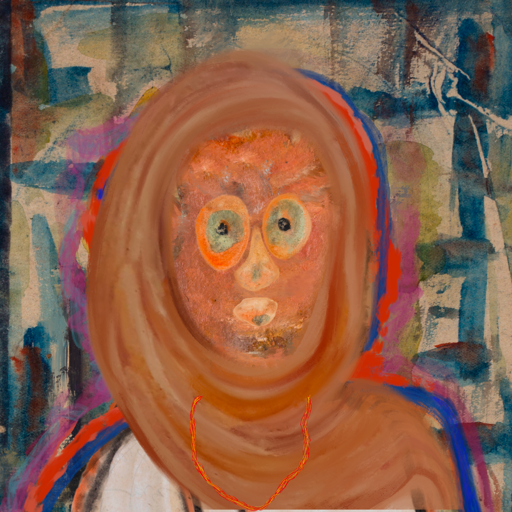
Background: Orphan, Head And Neck Front: Boggyland, Face Front: Childish, Bust: Roy_Bahadur, Hair Front: Experience, Head Accessory: Pious_Lady_Scarf, Second Necklace: Gypsy_Mother_2, Necklace: Blank, Baby: Blank